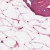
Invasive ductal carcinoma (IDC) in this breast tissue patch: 0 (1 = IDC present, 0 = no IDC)